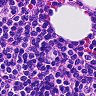
Metastatic tissue present: no